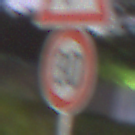
Verkehrszeichen: Geschwindigkeit30
Zusatzzeichen oben: KurveRechts
Umgebung: Outdoor, Suburban
Tageszeit: Night
Wetter: PartlyCloudy
Licht: Artificial
Jahreszeit: NotSpecified
Kontrast: HighContrast